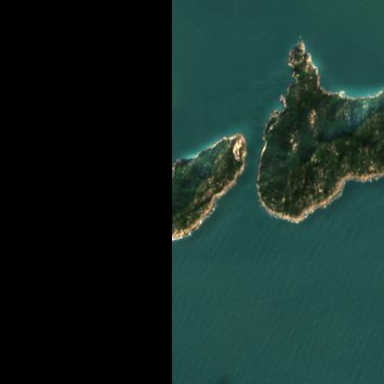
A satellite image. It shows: Island with natural coastline.